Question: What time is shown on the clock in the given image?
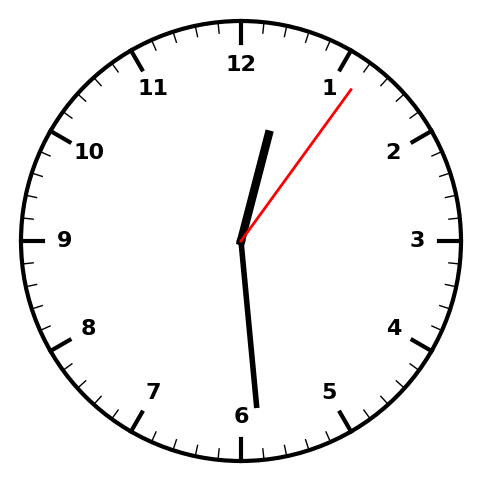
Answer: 12:29:06